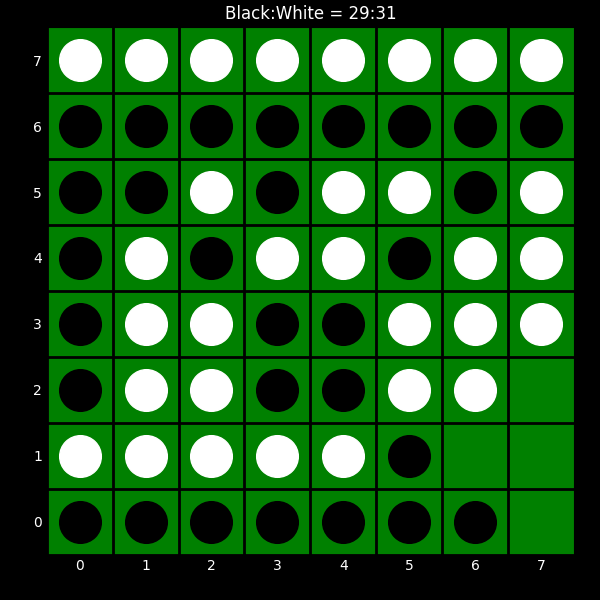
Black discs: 29
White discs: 31